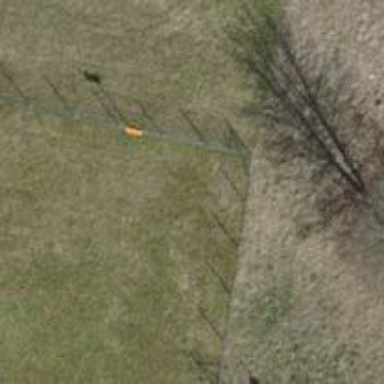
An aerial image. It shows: Pole supporting roof covering pipeline marker.